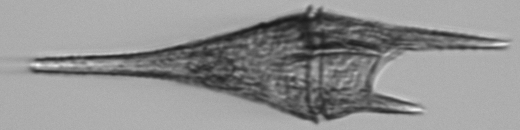
Label: Tripos_furca